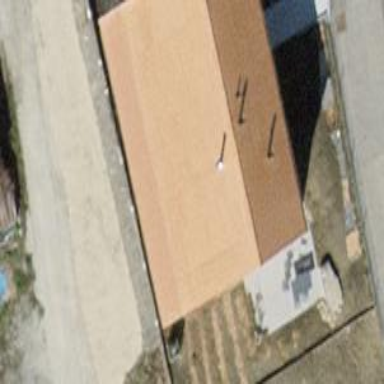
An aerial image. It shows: Detached building with gabled roof.